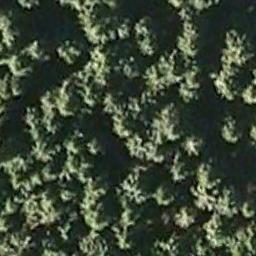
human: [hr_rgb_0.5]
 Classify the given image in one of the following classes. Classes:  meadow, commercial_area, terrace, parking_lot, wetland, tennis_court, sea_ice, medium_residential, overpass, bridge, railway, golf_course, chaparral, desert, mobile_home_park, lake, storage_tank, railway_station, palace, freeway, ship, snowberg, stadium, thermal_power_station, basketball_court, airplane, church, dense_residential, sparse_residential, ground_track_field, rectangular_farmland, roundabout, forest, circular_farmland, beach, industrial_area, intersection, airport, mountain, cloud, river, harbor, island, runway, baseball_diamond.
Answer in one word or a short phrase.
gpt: forest